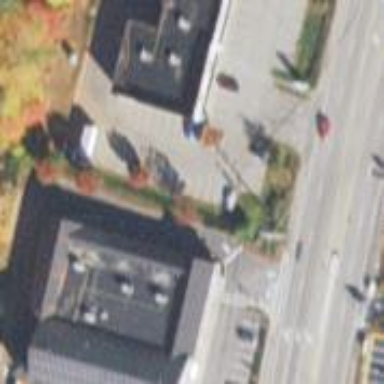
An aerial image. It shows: Building.